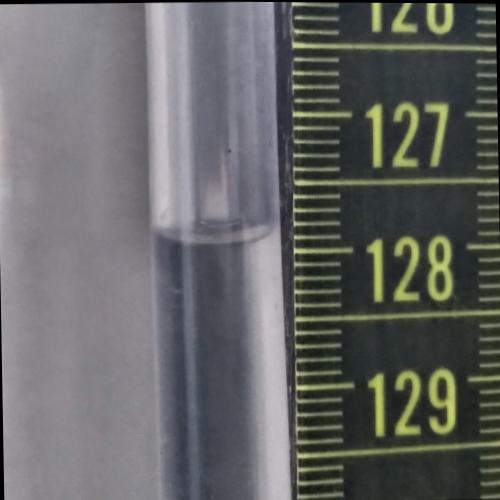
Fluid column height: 127.9 cm